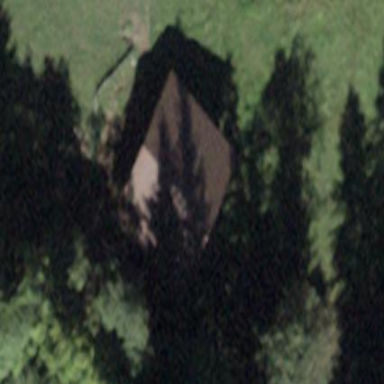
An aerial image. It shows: Rural barn.